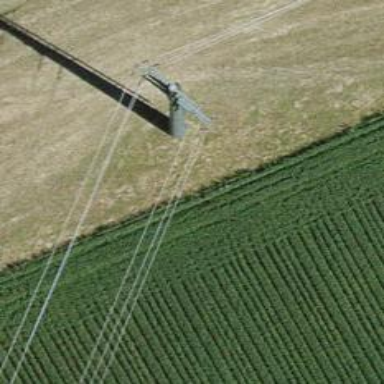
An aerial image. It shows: Minor power line.